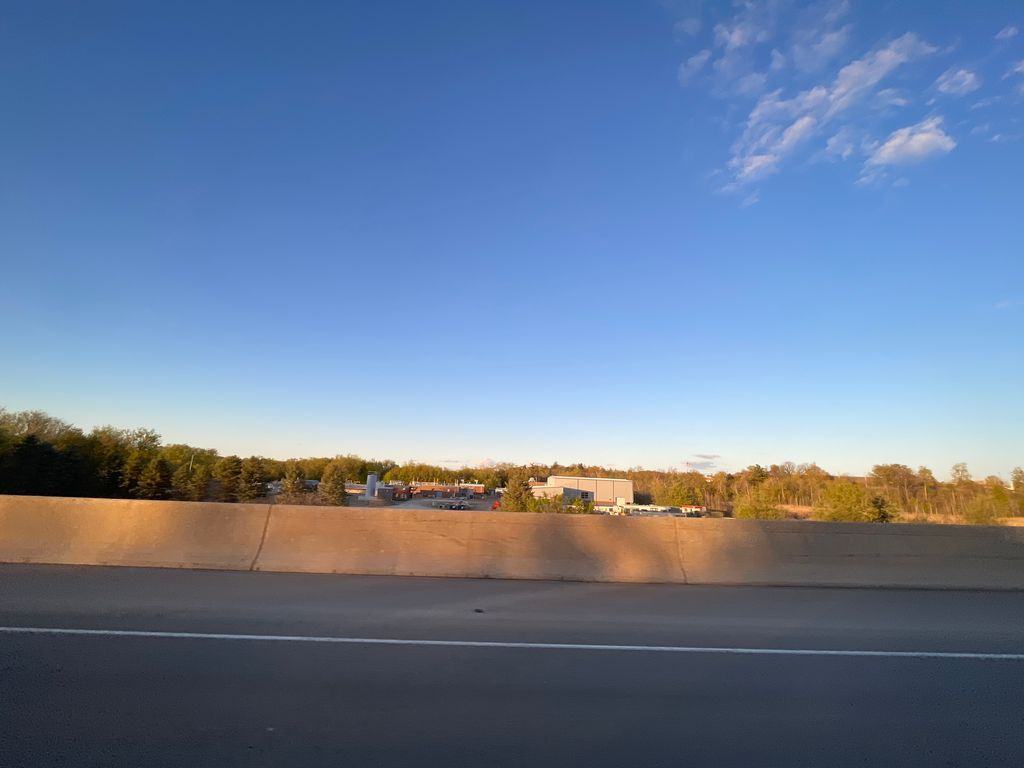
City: kitchener-waterloo